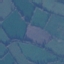
Land use / land cover: Pasture